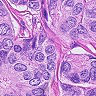
Metastatic tissue present: yes